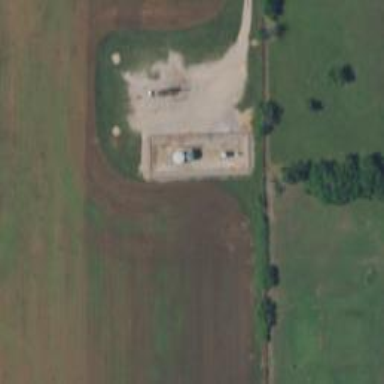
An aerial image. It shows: Storage tank that is man-made.